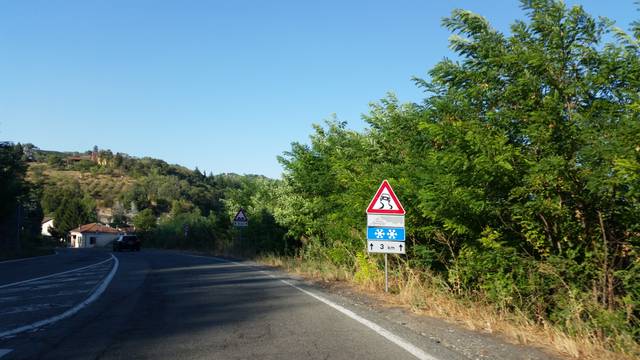
Region: Italy
Coordinates: 44.669, 8.423